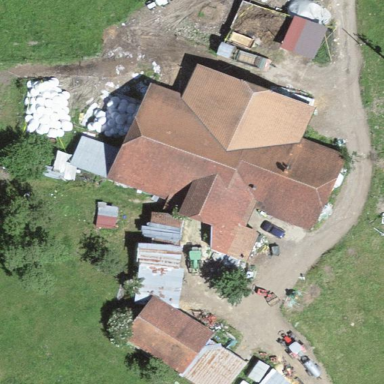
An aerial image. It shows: Farmyard area.